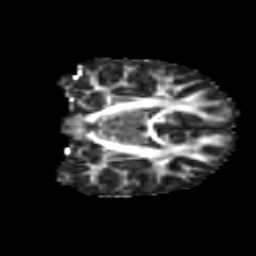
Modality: FA
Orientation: coronal
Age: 10
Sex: male
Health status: ill
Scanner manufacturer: ge
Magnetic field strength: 3 T
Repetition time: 6.752 s
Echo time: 0.079 s